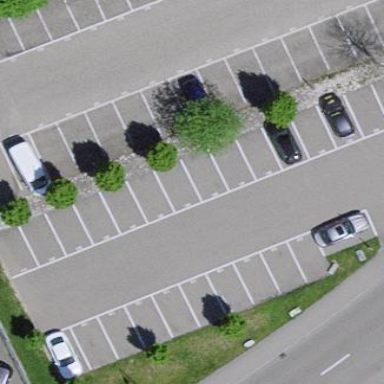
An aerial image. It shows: Parking area with asphalt surface.